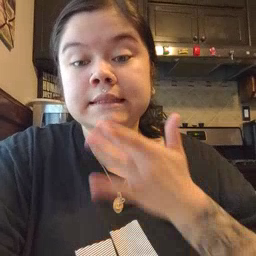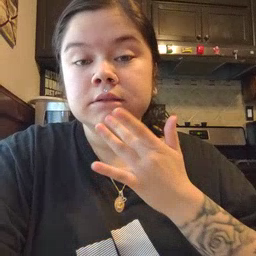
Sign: taste